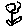
Label: flower